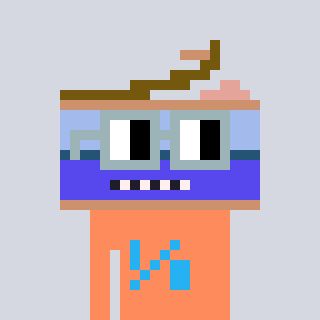
a pixel art character with square dark gray glasses, a canned ham-shaped head and a peachy-colored body on a cool background